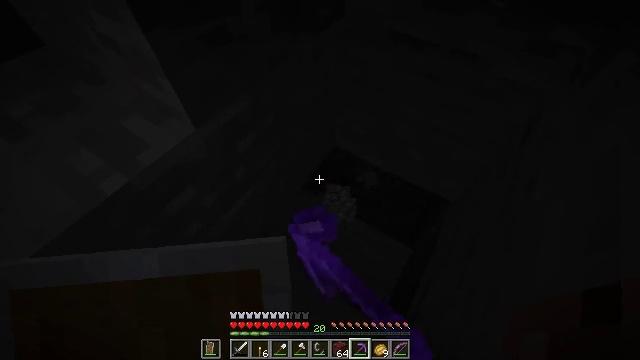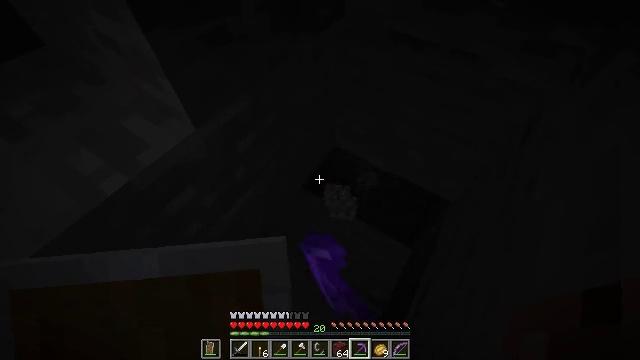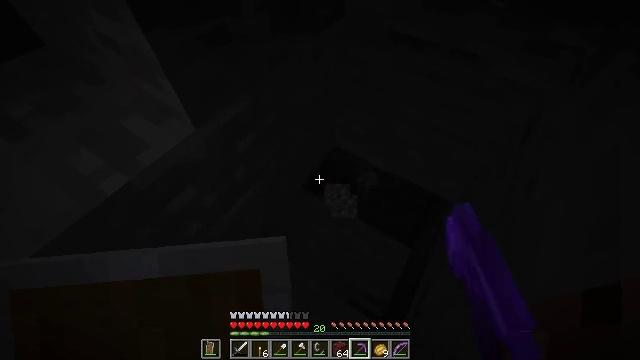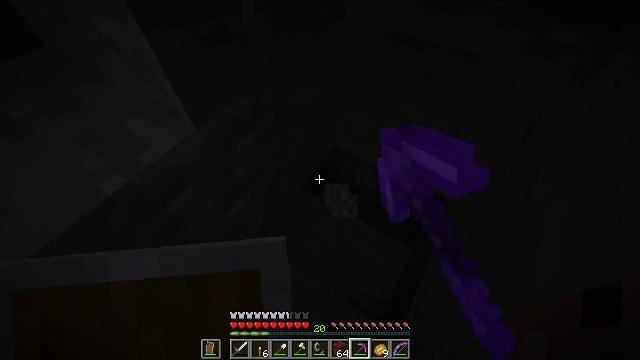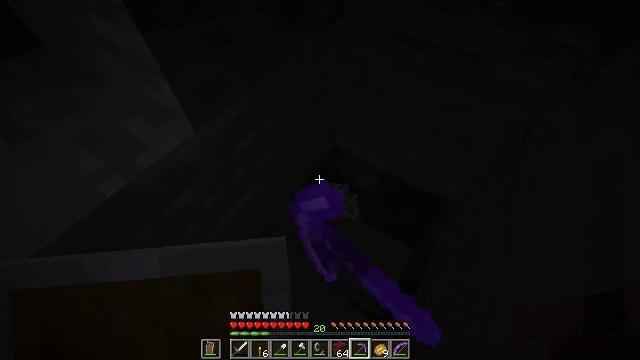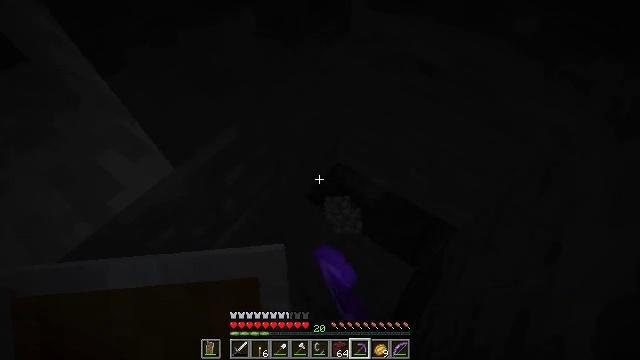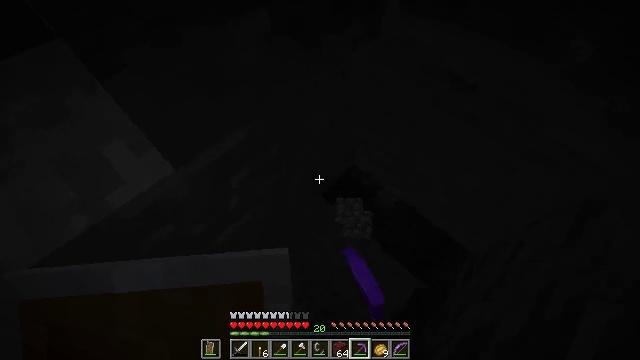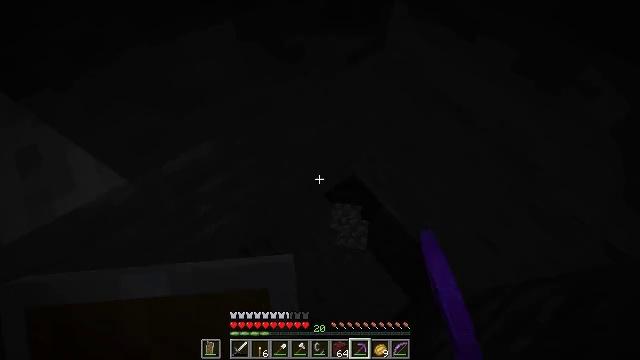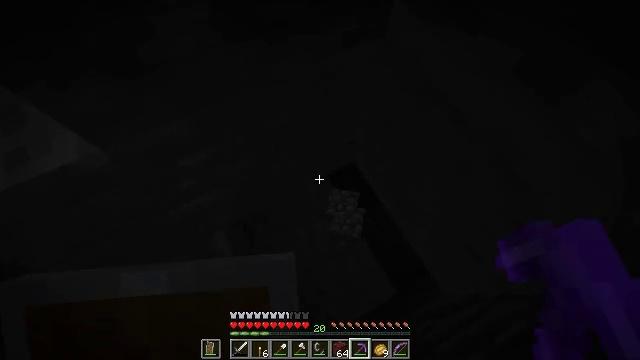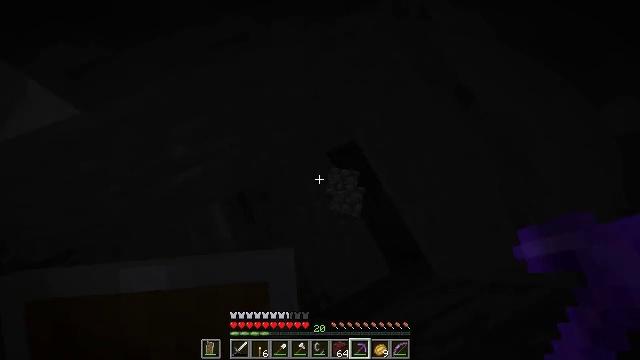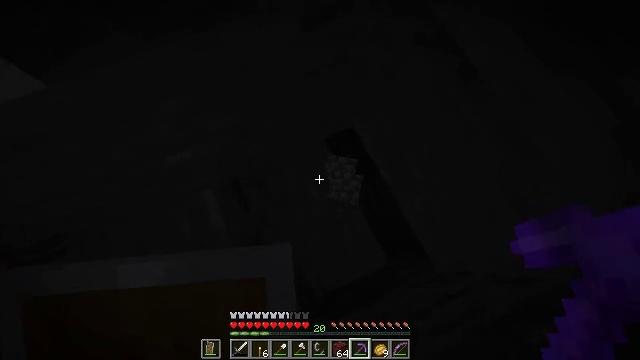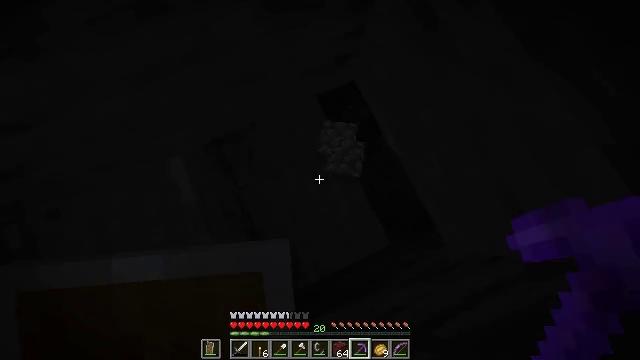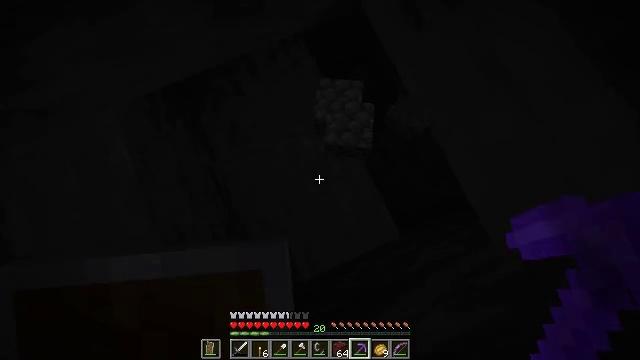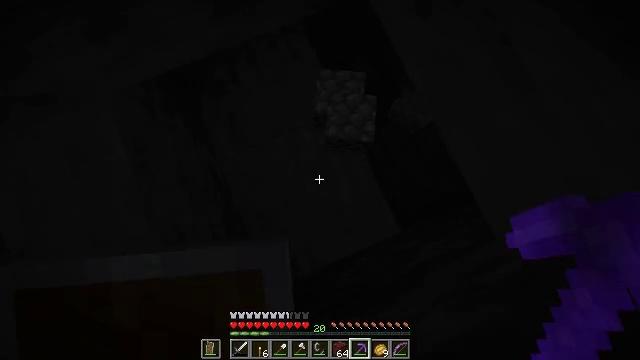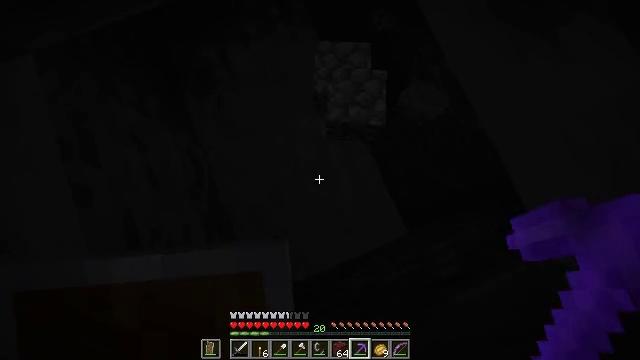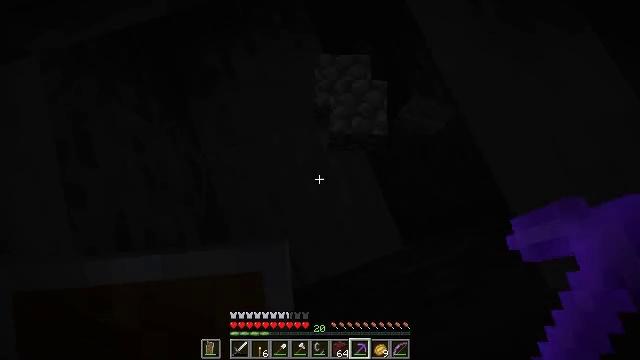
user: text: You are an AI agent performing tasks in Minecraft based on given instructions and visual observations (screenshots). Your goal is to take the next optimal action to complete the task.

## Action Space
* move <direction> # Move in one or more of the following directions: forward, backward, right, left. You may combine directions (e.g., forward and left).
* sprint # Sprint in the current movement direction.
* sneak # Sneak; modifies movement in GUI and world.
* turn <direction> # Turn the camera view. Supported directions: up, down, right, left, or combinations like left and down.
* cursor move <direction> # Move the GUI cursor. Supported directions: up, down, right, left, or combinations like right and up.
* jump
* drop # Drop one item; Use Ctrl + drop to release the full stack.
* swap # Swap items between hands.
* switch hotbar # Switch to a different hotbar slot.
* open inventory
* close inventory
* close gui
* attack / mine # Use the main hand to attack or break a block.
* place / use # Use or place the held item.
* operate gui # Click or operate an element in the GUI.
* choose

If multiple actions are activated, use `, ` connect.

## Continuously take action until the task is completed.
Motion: motion action
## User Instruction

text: Gather stone by using a pickaxe.
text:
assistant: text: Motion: attack / mine
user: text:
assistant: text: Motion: attack / mine
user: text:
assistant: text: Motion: attack / mine
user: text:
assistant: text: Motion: move forward
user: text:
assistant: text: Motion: move forward and move right, turn left
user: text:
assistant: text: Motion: move forward and move right, turn left and down
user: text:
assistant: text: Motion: move right, turn left and down
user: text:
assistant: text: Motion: turn left and down
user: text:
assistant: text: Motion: turn left and down
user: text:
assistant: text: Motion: turn down
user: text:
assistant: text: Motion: turn down
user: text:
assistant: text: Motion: turn down
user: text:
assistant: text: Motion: turn down
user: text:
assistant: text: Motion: turn left
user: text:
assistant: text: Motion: turn left and up
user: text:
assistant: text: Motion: turn left and up
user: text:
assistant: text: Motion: turn left and up
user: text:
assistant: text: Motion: turn left and up
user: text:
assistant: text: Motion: turn up
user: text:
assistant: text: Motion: no_op
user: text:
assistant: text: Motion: no_op
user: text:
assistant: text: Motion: no_op
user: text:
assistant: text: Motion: turn right
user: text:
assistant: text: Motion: turn up
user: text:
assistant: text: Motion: turn up
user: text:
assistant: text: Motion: turn left and up
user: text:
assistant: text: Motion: turn up
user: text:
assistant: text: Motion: attack / mine
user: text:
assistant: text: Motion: attack / mine
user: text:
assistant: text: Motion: attack / mine